Question: Count the number of objects in the diagram.
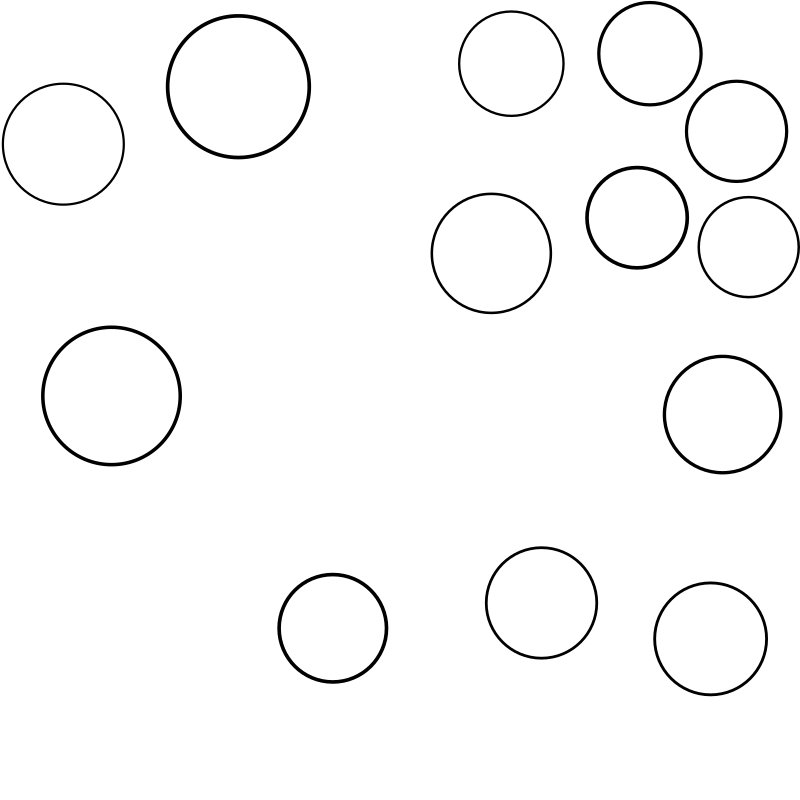
Answer: 13